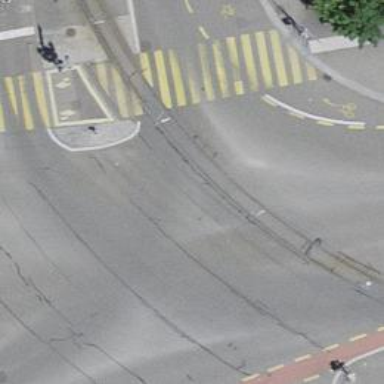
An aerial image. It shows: Tram level crossing on the railway.